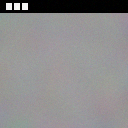
Screen state: on